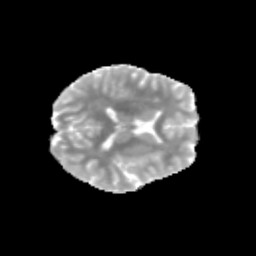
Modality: MD
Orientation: axial
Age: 11
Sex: female
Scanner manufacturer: siemens
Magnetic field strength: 3 T
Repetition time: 3.8 s
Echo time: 0.07 s